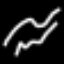
Label: squiggle